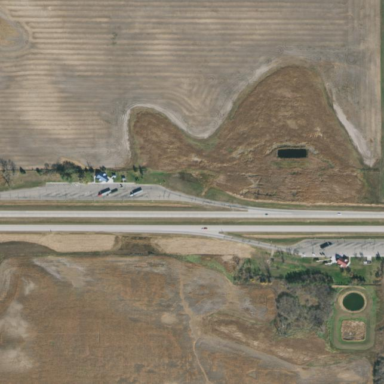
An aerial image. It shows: Rest area on the road.